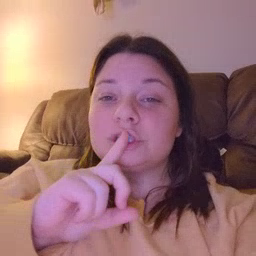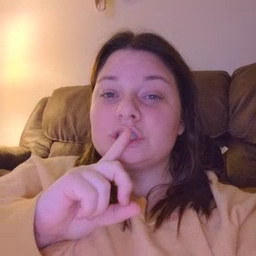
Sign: shhh